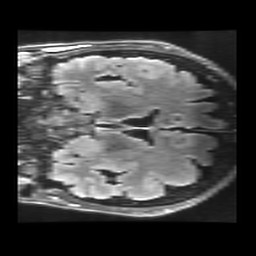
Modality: FLAIR
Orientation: coronal
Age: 64
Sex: female
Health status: healthy
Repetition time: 12 s
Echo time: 0.09782 s